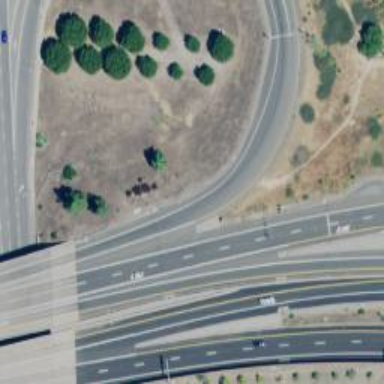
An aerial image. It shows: Asphalt motorway link.